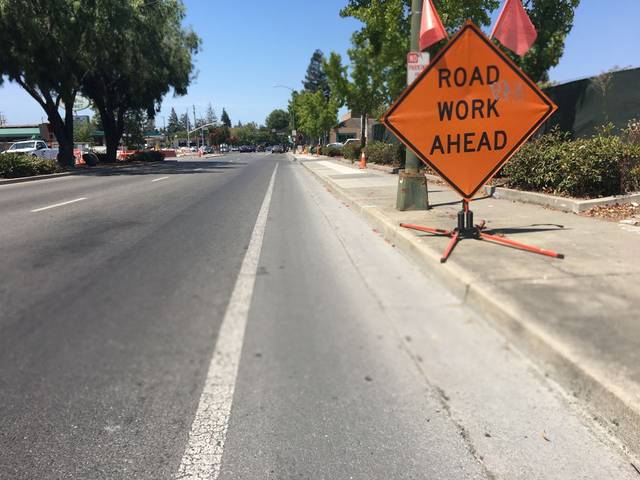
Region: United States
Coordinates: 37.405, -122.109